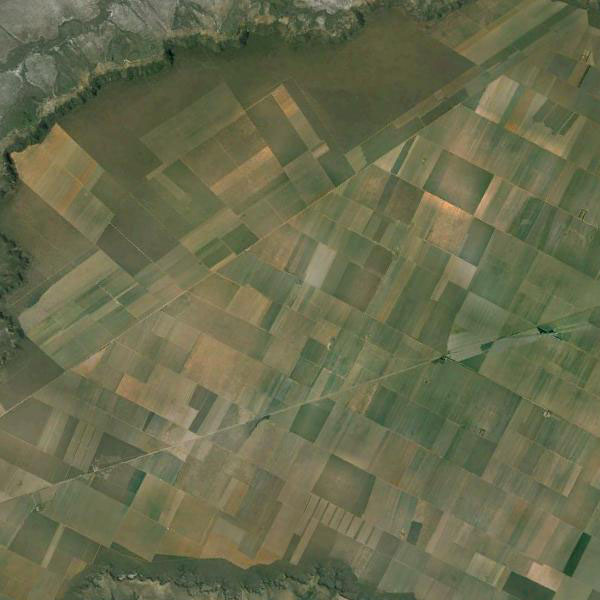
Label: Farmland